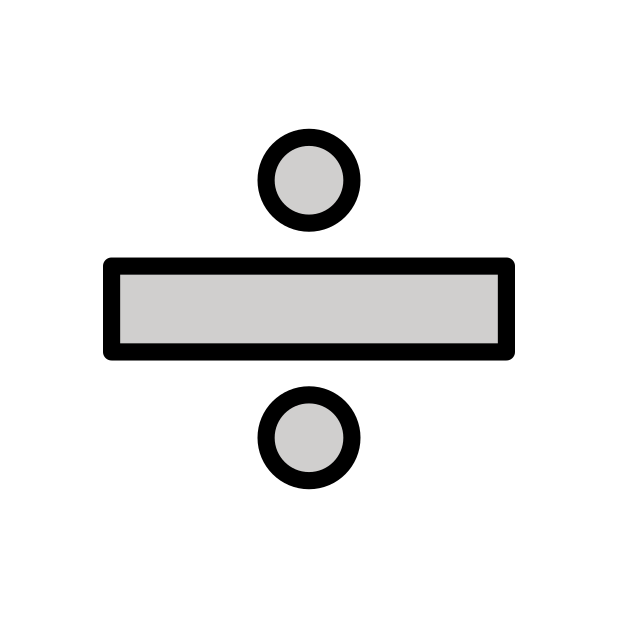
Emoji: ➗
Name: heavy division sign
Unicode: 0x2797